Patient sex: M
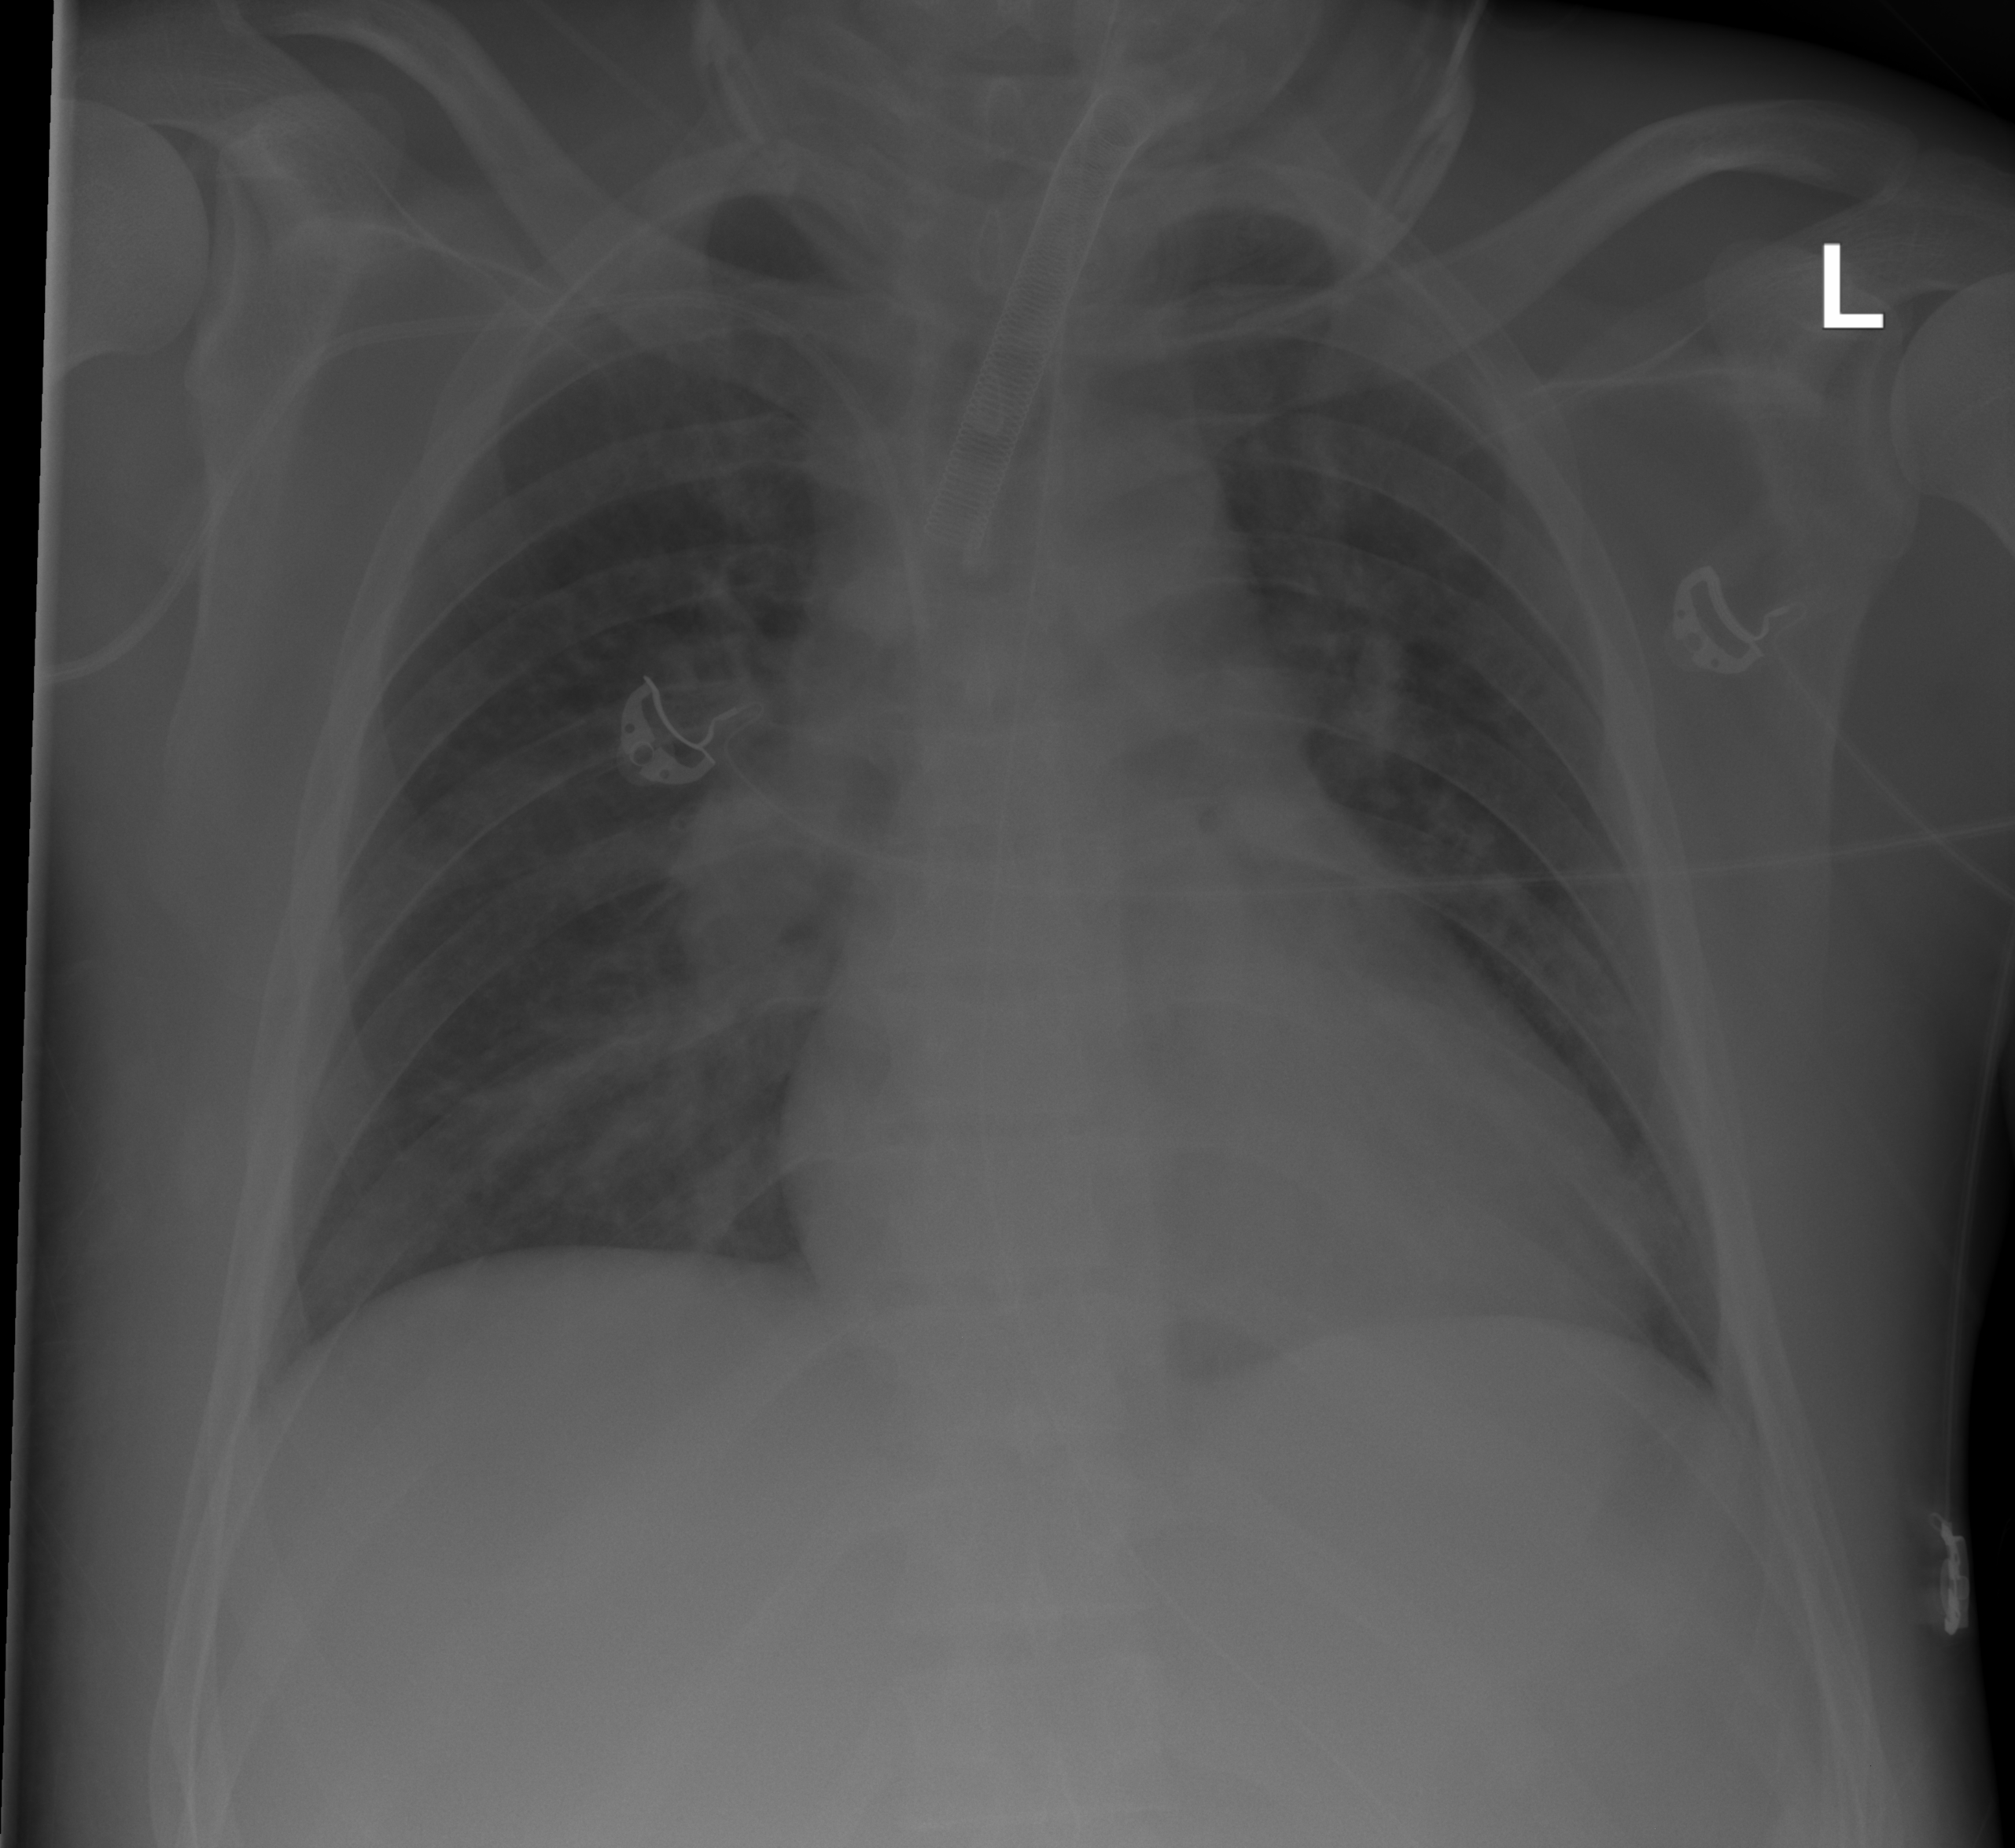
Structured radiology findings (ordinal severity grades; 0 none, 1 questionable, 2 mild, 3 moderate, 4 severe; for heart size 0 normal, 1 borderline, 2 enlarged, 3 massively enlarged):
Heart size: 2
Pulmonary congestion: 0
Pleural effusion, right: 0
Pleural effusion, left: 0
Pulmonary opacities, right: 2
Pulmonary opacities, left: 0
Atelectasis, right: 0
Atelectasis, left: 0